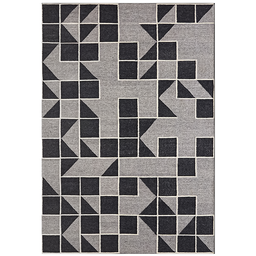
Label: decoration